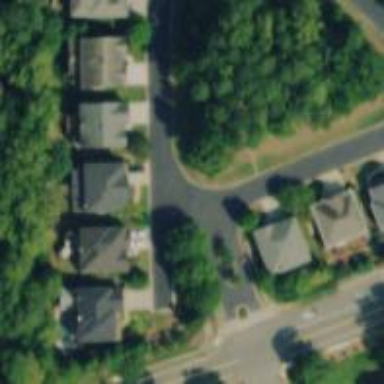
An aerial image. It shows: Residential road.